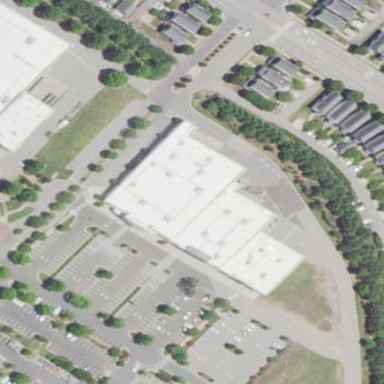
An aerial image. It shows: Fitness center building.